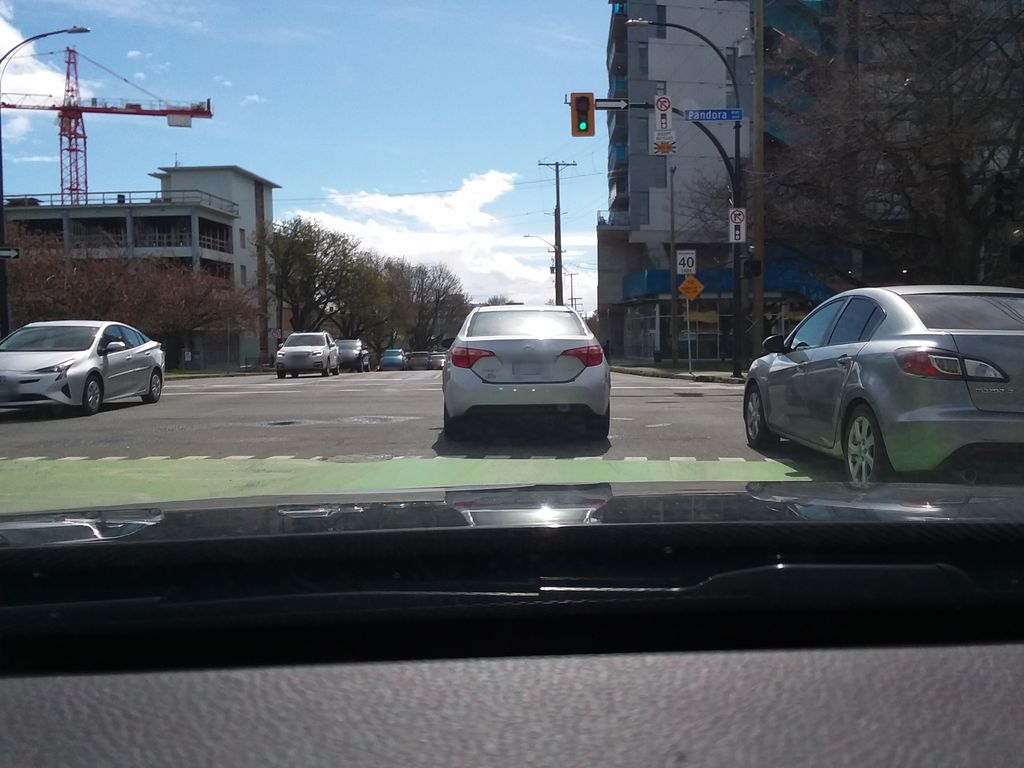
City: victoria